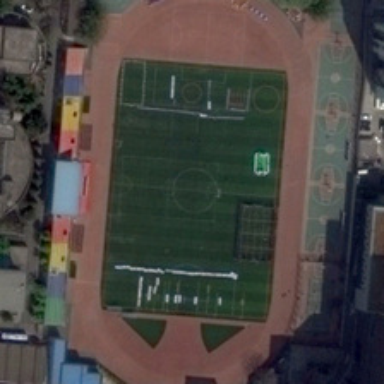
Several buildings are around a playground .